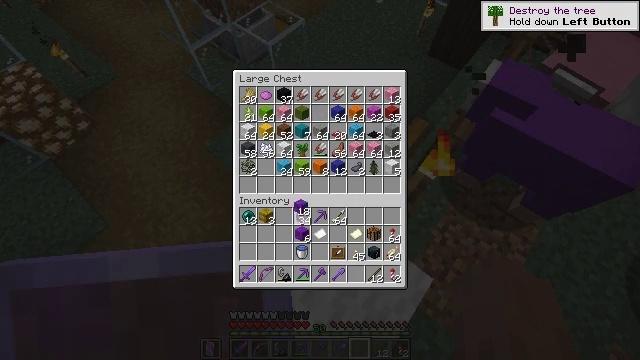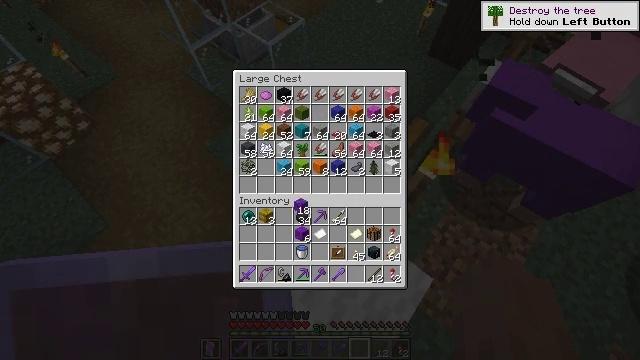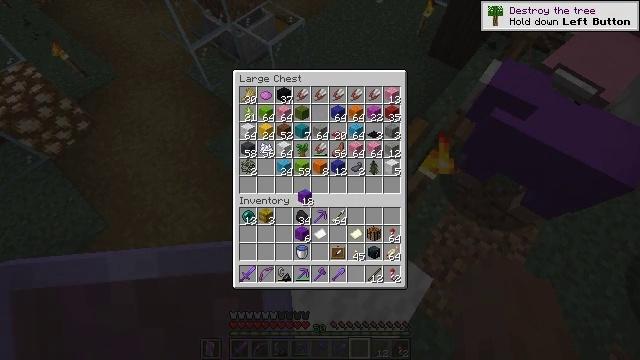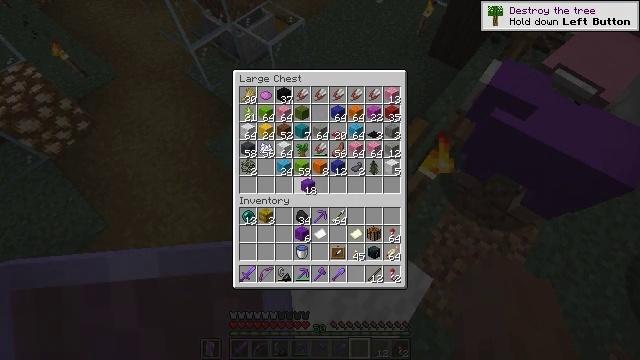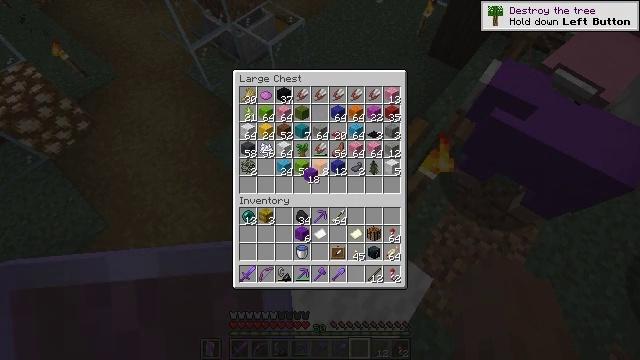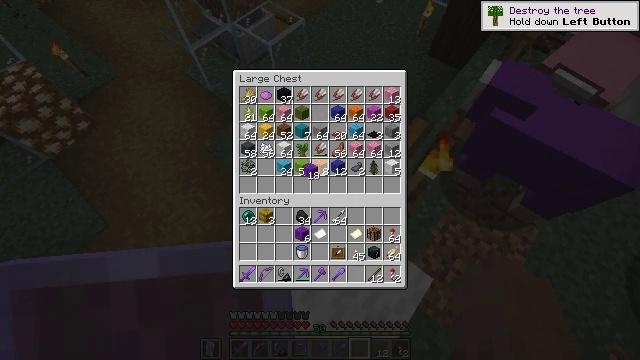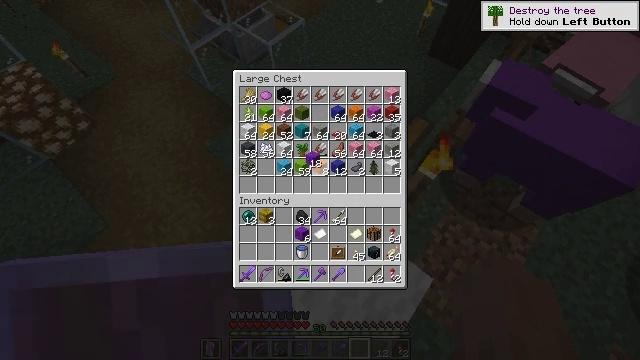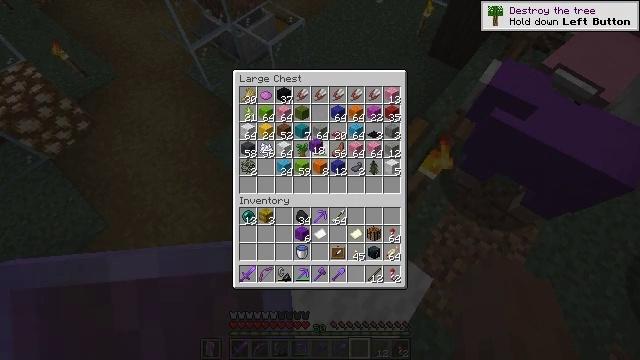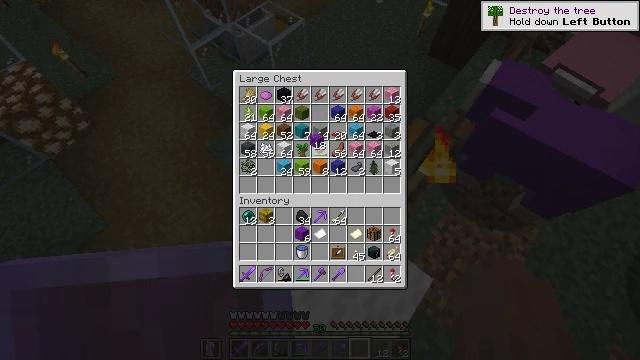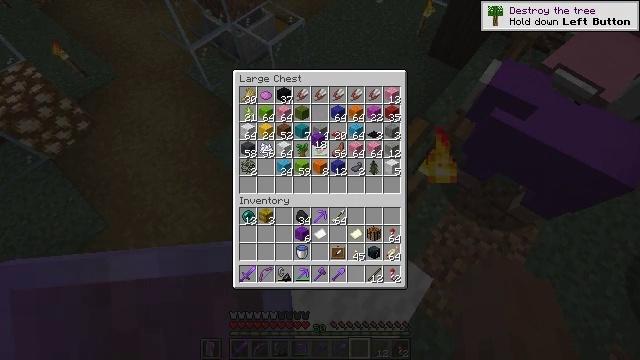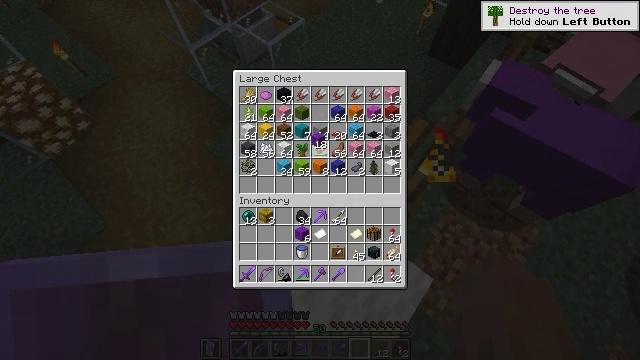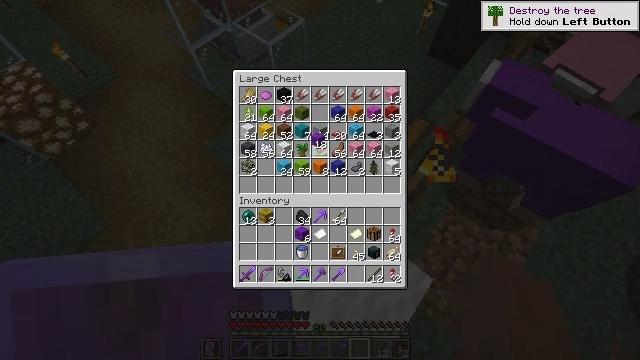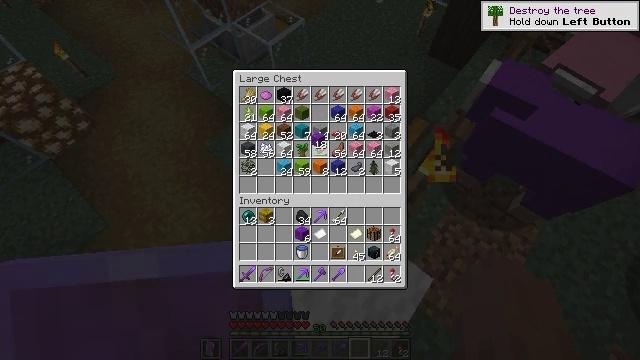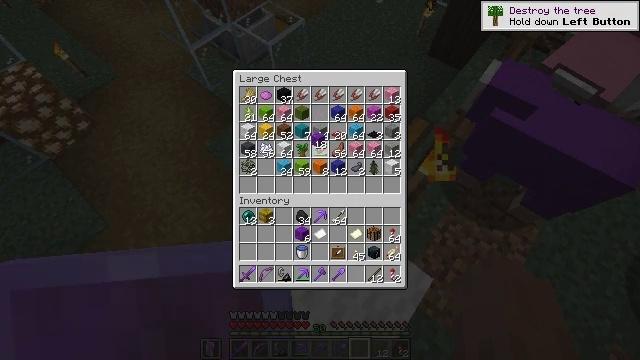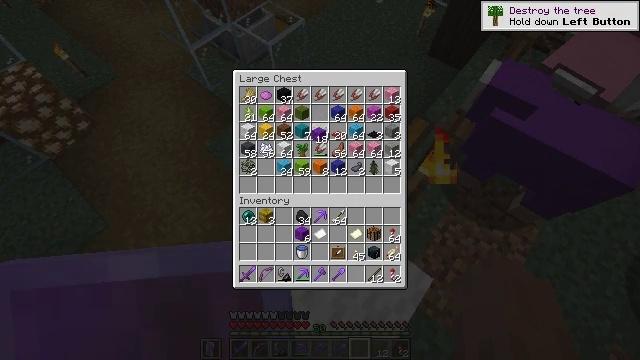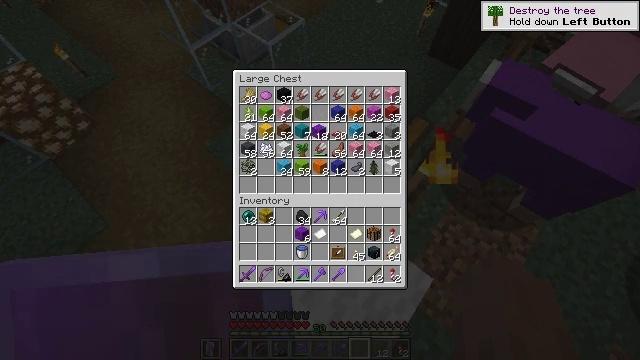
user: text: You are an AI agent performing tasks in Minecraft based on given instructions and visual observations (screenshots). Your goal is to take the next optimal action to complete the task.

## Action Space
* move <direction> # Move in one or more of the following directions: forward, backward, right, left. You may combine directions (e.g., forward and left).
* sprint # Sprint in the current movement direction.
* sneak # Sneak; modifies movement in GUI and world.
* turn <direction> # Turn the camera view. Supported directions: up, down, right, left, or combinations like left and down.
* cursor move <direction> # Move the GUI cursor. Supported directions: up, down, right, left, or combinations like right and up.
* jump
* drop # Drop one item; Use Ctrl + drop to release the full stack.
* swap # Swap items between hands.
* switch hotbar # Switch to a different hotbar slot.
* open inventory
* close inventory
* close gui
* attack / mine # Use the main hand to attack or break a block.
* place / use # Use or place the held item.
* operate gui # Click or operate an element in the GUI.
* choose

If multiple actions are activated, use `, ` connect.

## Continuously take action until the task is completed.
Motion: motion action
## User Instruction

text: Create a purple banner using a banner and purple dye.
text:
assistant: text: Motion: no_op
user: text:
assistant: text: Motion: turn up
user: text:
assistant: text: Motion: turn up
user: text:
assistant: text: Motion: turn up
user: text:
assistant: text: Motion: no_op
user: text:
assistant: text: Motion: turn up
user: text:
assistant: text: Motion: turn up
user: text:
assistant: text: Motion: no_op
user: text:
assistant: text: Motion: no_op
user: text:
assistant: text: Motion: no_op
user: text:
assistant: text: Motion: no_op
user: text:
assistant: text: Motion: no_op
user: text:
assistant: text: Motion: no_op
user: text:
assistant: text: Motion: no_op
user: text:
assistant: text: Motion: no_op
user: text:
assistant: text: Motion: no_op
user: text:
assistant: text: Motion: no_op
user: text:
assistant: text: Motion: no_op
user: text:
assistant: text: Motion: no_op
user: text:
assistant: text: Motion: no_op
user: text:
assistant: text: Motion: no_op
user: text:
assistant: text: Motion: no_op
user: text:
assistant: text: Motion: no_op
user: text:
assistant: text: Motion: no_op
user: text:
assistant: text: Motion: attack / mine
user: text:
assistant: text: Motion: attack / mine
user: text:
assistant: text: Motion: no_op
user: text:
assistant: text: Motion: no_op
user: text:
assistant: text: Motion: no_op
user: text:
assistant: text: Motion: no_op